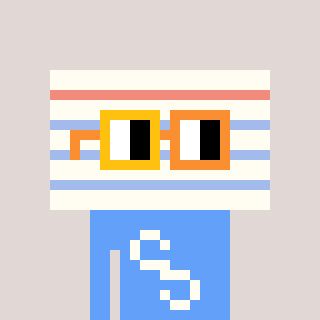
a pixel art character with square yellow and orange glasses, a empty notebook page-shaped head and a blue-colored body on a warm background